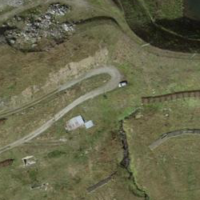
EUNIS habitat code: 26
Species observed at this site:
Marmota marmota